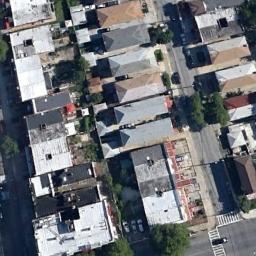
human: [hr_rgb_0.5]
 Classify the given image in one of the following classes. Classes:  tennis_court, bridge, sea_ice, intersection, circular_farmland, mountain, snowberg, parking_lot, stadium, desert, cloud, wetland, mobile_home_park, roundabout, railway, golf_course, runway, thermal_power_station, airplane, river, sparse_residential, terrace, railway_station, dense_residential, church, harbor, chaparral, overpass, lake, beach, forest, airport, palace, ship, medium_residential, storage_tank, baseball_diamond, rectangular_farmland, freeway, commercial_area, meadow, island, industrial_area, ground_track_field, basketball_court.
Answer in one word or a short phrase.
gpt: dense_residential